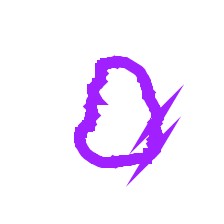
Shape: circle